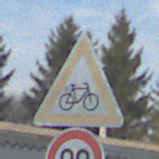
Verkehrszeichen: RadverkehrLinks
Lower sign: Geschwindigkeit80
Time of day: Midday
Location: Outdoor (Suburban)
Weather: PartlyCloudy
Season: NotSpecified
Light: Natural